Field crop: maize
Growth stage: 1
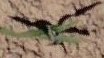
Species: maize